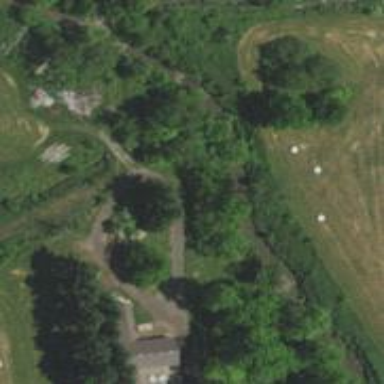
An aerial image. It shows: Culvert tunnel.